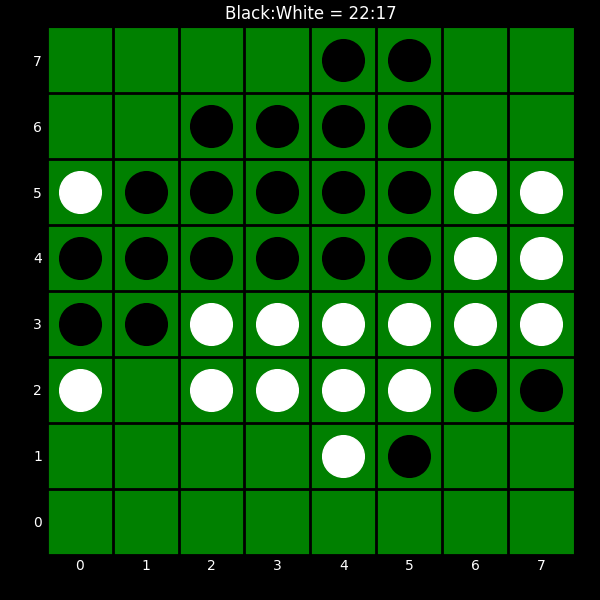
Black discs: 22
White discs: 17